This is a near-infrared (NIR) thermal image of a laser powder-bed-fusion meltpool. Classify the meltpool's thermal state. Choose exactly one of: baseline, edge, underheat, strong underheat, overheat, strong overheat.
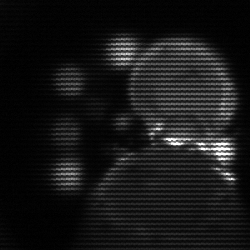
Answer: edge